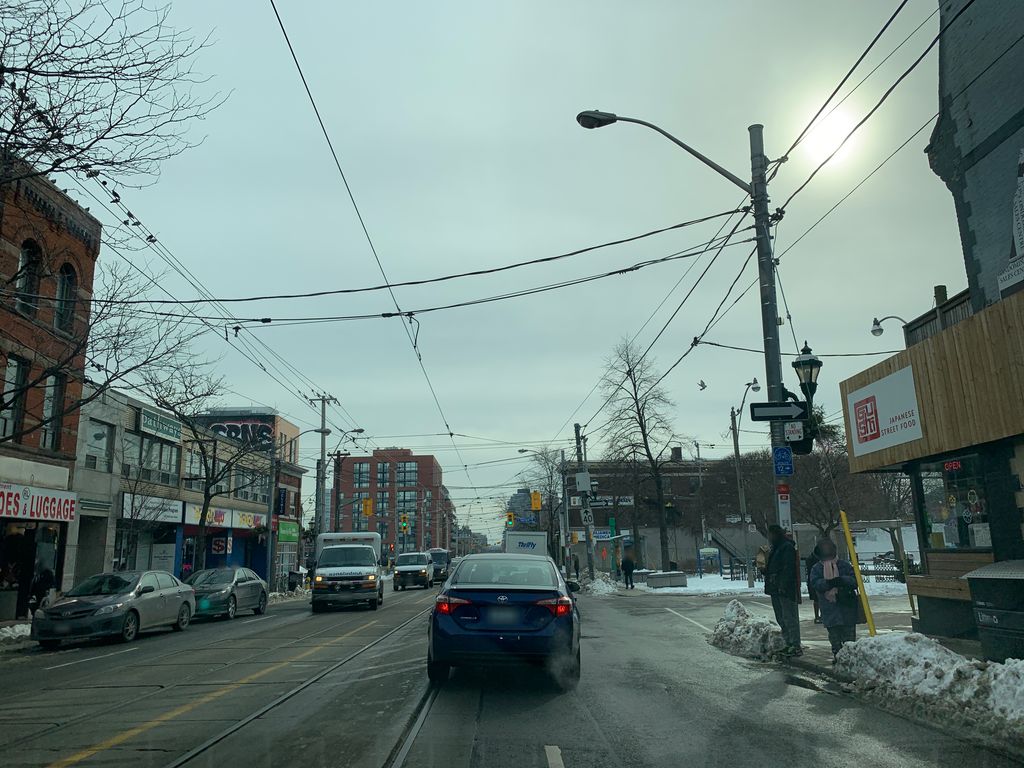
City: toronto